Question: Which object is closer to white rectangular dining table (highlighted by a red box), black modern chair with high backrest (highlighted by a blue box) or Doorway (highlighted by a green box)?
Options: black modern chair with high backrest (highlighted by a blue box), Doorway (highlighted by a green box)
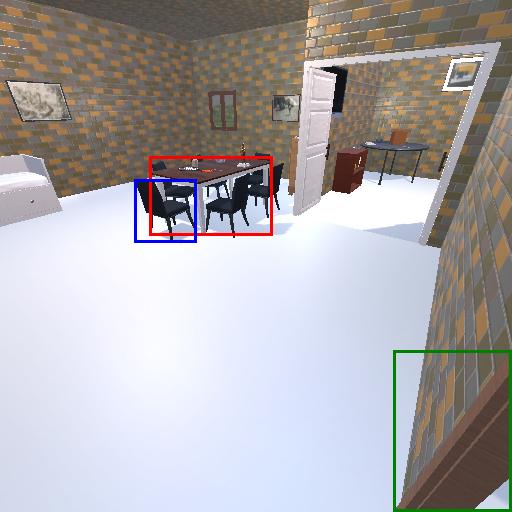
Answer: black modern chair with high backrest (highlighted by a blue box)